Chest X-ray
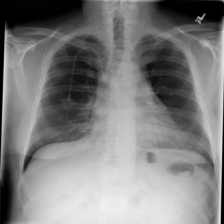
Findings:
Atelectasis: negative
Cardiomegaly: negative
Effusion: negative
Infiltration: negative
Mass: negative
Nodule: negative
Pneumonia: negative
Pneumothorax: negative
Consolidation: negative
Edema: negative
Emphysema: negative
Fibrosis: negative
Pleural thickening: negative
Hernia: negative